Field crop: tomato
Growth stage: 1
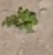
Species: portulaca